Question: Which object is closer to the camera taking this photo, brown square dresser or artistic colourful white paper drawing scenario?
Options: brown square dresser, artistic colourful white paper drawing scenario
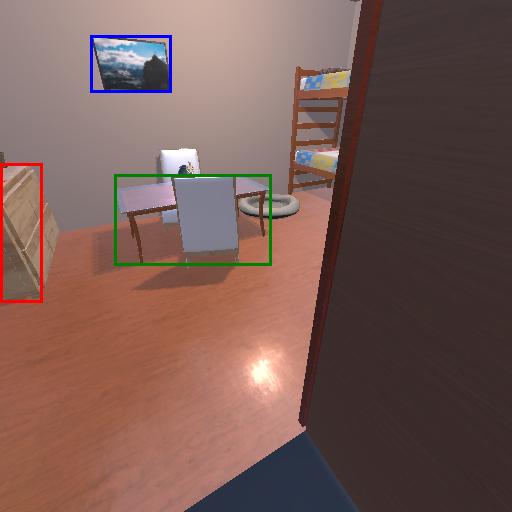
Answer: brown square dresser